Field crop: maize
Growth stage: 2
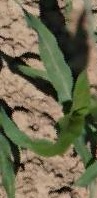
Species: maize